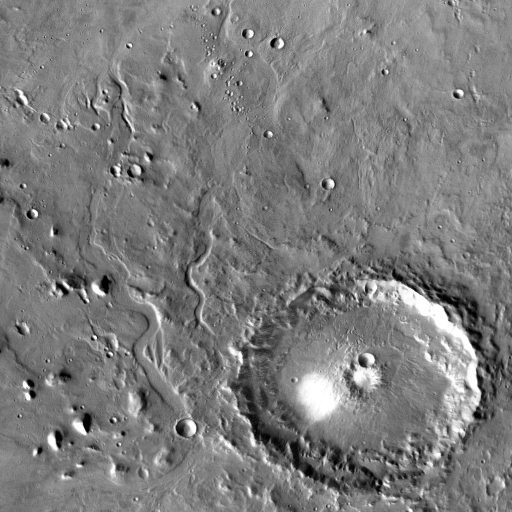
Crater classes present: Background, Other, Layered, Buried, Secondary